Question: I would like to create a list of expandand/collapse panels, like on this image:

I haven't found any swing component for this, so I began to create something like this.
I tried to put buttons one under the other, which fill the available width, but doesn't really works. I can only see the last added one.
'''
JPanel panel = new JPanel();
panel.setLayout(new BorderLayout());
panel.add(new JButton("Delphi Projects"), BorderLayout.NORTH);
panel.add(new JPanel(), BorderLayout.NORTH); // hidden panel
panel.add(new JButton("Delphi Projects | Delphi Files"), BorderLayout.NORTH);
panel.add(new JPanel(), BorderLayout.NORTH); // hidden panel
panel.add(new JButton("Other Files"), BorderLayout.NORTH);
panel.add(new JPanel(), BorderLayout.NORTH); // hidden panel
panel.add(new JButton("C++ Builder Projects | C++ Builder Files"), BorderLayout.NORTH);
panel.add(new JPanel(), BorderLayout.NORTH); // hidden panel
JScrollPane scroll = new JScrollPane(panel);
'''
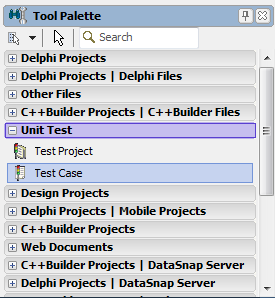
Answer: You can take a look to 'JXTaskPaneContainer' and 'JXTaskPane' from <URL> project which have these advantages:
- 'JPanel'- - - <URL>
If you don't like task panes and want to implement something on your own then you have 'JXCollapsiblePane' (also available in SwingX API).
Check <URL> for a complete set of SwingX components demo.
### Screenshot